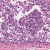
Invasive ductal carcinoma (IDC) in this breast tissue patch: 0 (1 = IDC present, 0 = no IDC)